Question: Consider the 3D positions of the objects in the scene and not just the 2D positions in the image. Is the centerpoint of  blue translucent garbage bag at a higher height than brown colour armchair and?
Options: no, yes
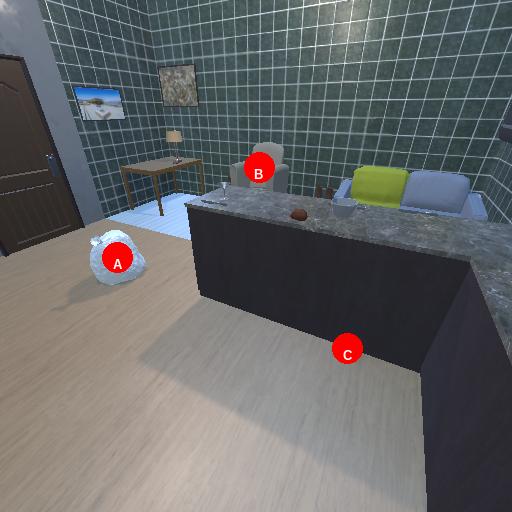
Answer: no